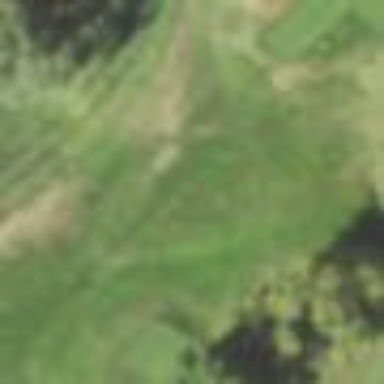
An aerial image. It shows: Area with grass used as rough in golf course.